Field crop: tomato
Growth stage: 1
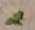
Species: solanum